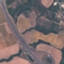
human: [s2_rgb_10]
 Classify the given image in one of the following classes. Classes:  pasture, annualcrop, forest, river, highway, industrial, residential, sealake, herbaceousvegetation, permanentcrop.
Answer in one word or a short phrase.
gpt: Highway